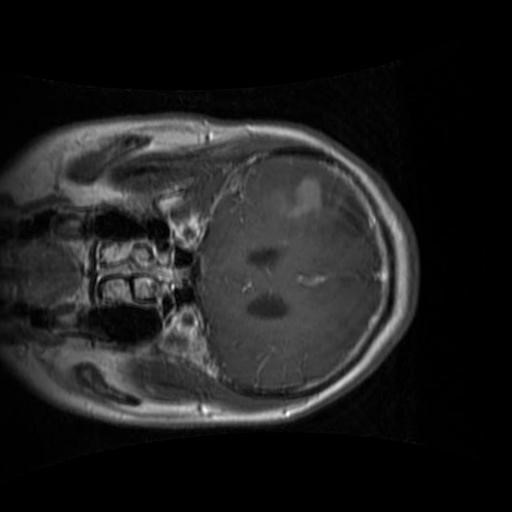
Label: brain_glioma